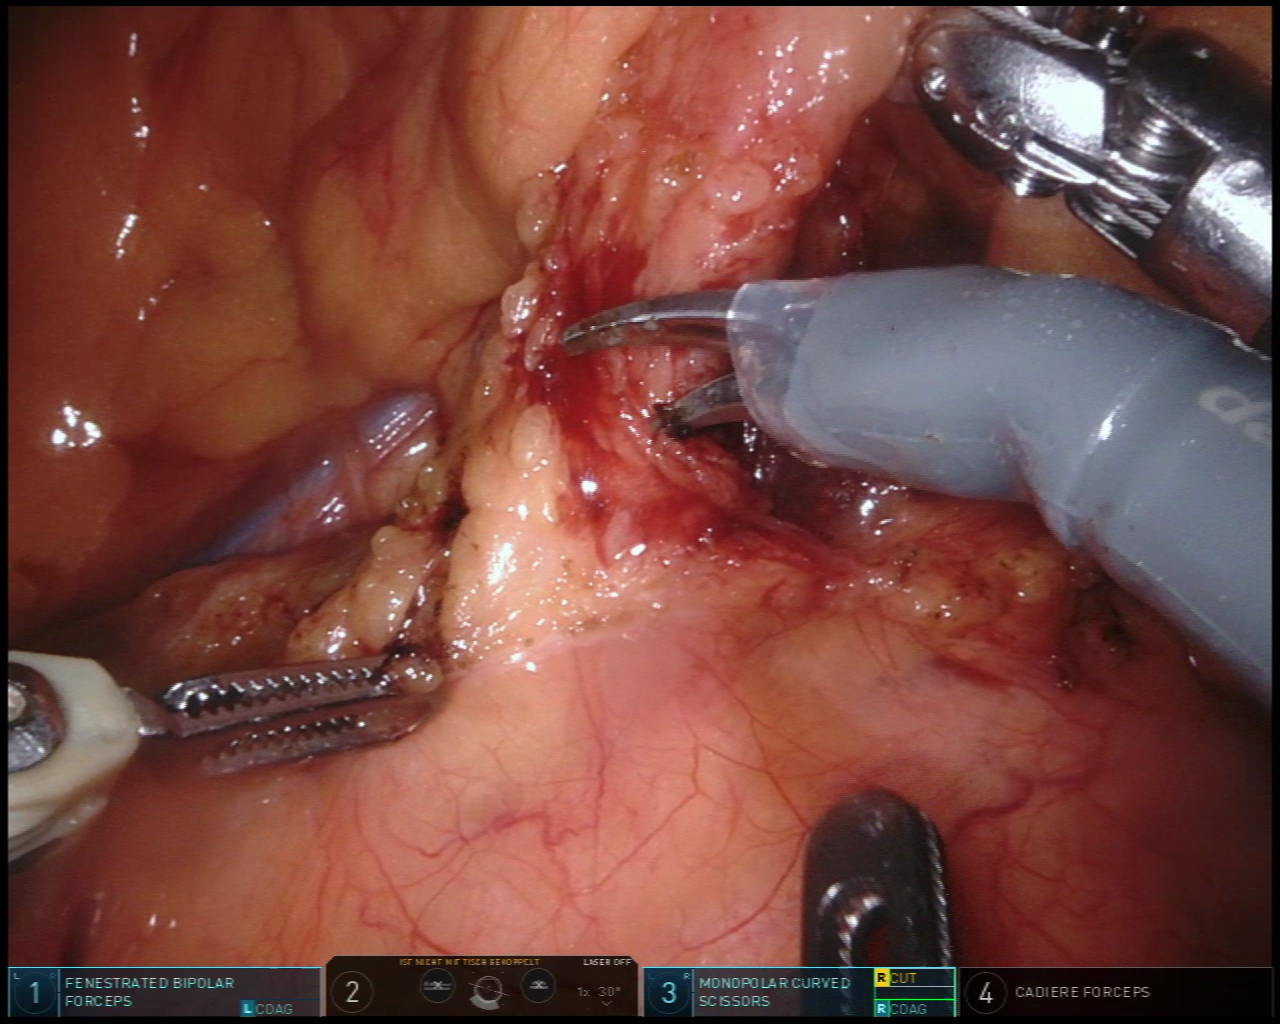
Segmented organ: intestinal_veins
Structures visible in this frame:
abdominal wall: no
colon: no
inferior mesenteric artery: yes
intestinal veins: yes
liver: no
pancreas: no
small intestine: no
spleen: no
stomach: no
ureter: no
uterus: no
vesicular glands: no